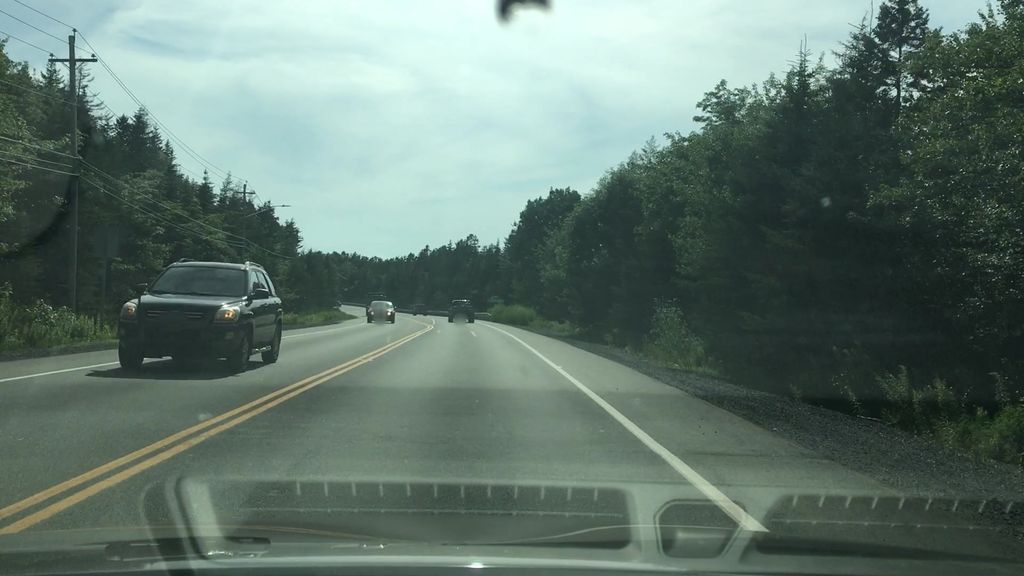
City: halifax